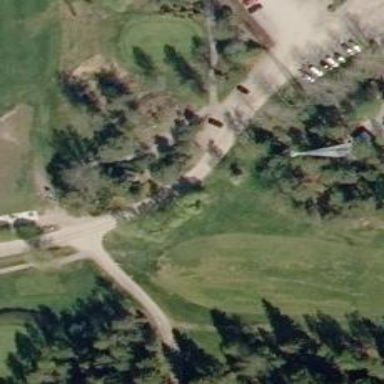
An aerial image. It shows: Path used for both walking and golf.